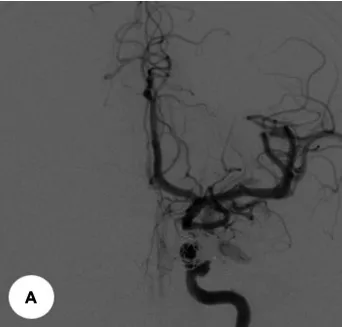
Intraoperative angiograms. Digital subtraction angiograms from internal carotid artery. (A) Anterior-posterior projection view, Case 1.
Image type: radiology (ct)